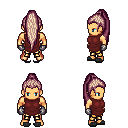
a pixel art fantasy rpg character, male body template, human, tanned skin, maroon tunic, gold greaves, white blonde extra-long topknot hairstyle, metal gloves, gray slippers, four views (front, back, left, right), 2x2 character sprite sheet, small pixel art, hard edges, no anti-aliasing